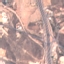
Label: Highway